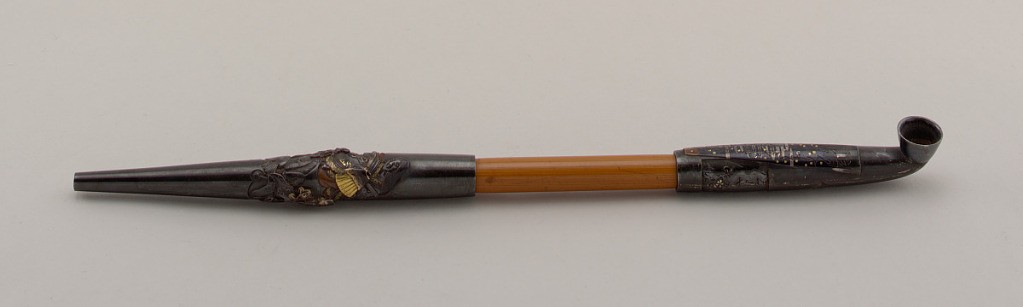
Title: Opium Pipe
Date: probably 19th century
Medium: bamboo, bronze, gold, silver
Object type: opium pipe
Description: Long pipe with dark metal mouthpiece and bowl and a caramel-colored midsection. The shank features incised calligraphy, and the stem is decorated on one side with a woman in a loose-fitting garment.